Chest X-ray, PA view. Patient: 40 years old, sex M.
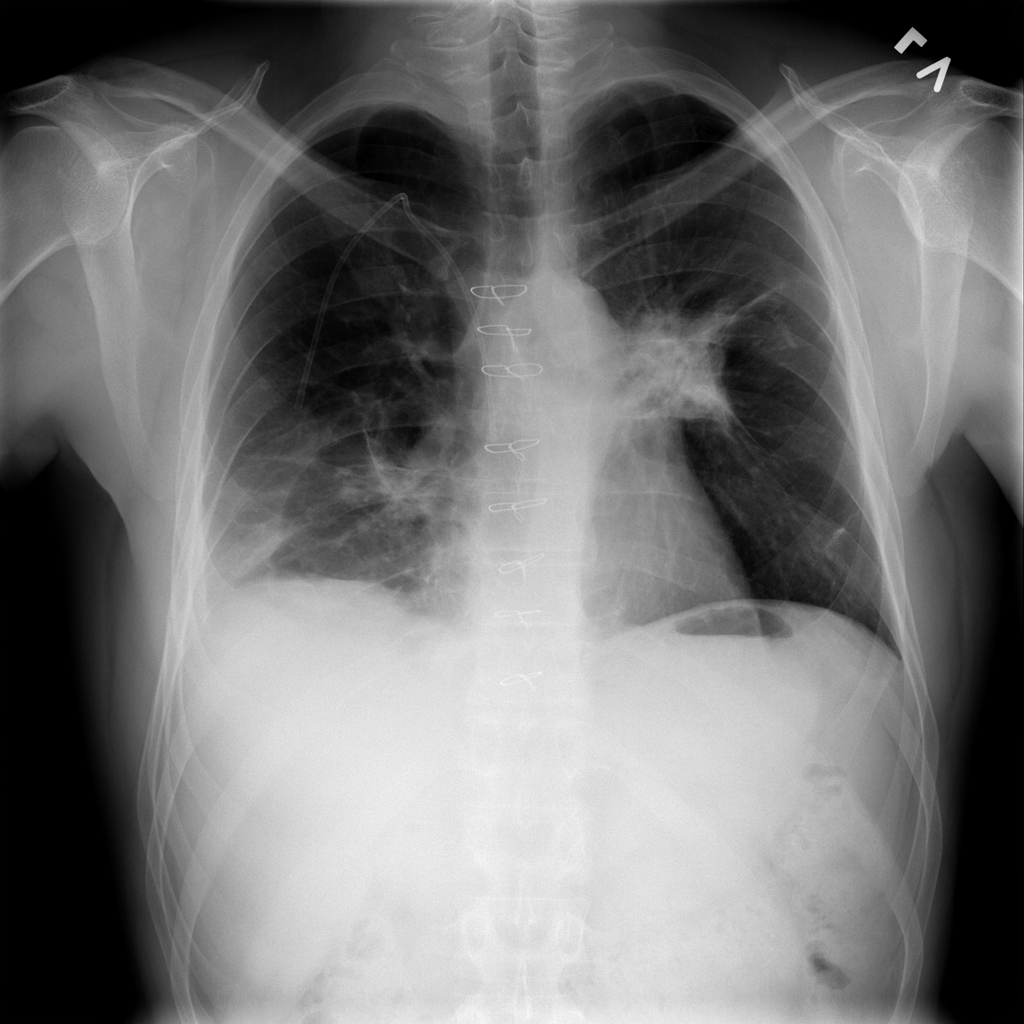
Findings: Atelectasis, Mass